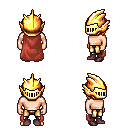
a pixel art fantasy rpg character, male body template, human, light skin, maroon cape, gold greaves, light blonde pageboy hairstyle, gold helm, maroon shoes, four views (front, back, left, right), 2x2 character sprite sheet, small pixel art, hard edges, no anti-aliasing